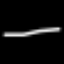
Label: line